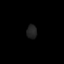
Tissue: prostate
Cell type: Myeloid cells
Senescence score: 0.2734
Nuclear area (px): 136
Mean DAPI intensity: 34.772